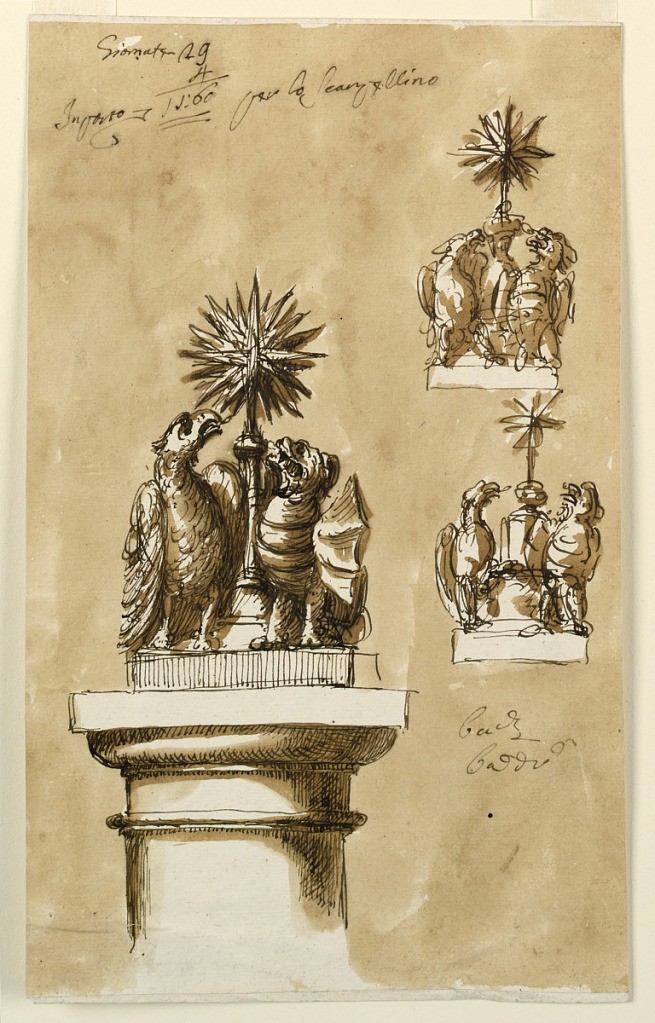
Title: Three skecthes for a sepulchral chest
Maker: Giuseppe Barberi, Italian, 1746–1809
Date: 1746–1809
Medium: Pen and brown ink, brush and brown wash on off-white laid paper, lined
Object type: Drawing
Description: An eagle, at left, a dragon, at right, flank the support of a star in a glory of rays. Bottom left: the project. The star stands upon a column and the crest is supported by a Roman Doric capital of a column. The two sketches are in the top right and in the right center. The stars emerge from vases.